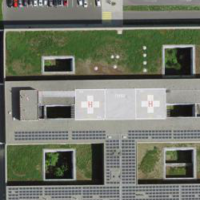
EUNIS habitat code: 53
Species observed at this site:
Trifolium repens